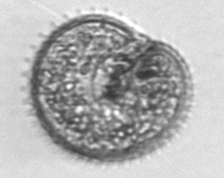
Label: Protoperidinium